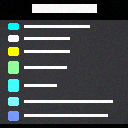
Screen state: on